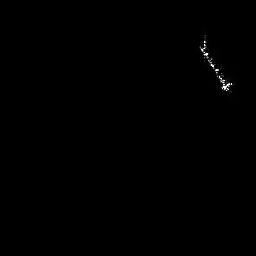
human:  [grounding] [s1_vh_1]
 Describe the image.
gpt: In the satellite image, there is  <ref>1 large ship </ref> <box>[[76, 11, 91, 37, 0]]</box> located at top right.